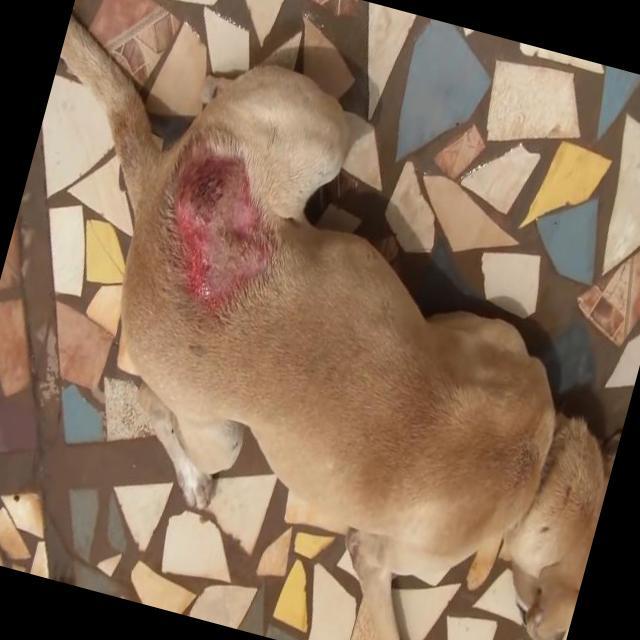
Canine dermatitis — inflammation of the skin presenting with erythema, pruritus, papules, and excoriation. May be allergic, contact, or atopic in origin.